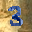
Label: 3